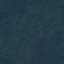
Land use / land cover: Forest